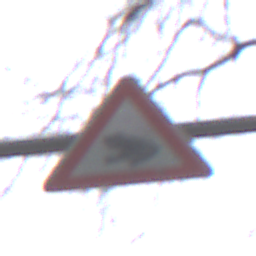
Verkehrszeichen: AmphibienwanderungRechts
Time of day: Midday
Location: Outdoor (Nature)
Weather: Overcast
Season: Autumn
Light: Natural